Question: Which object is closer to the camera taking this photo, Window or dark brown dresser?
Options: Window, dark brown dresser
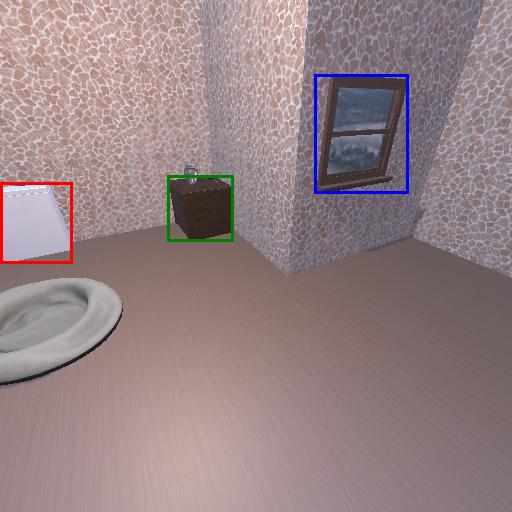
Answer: Window